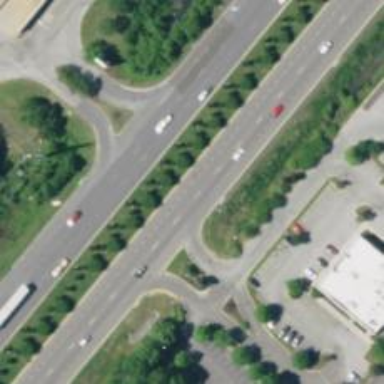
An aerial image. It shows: Trunk highway.